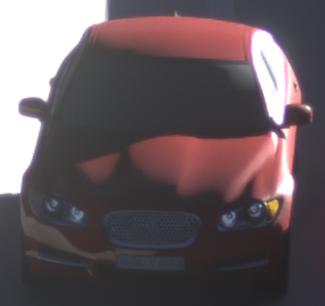
Make: Jaguar
Model: XF 3.0 V6
Detailed model: XF (X250) Limousine
Model produced from: 2010/02
Model produced until: 2010/10
Doors: 4
Color: red
Road condition: dry road
Daytime: sunrise or sunset
Contrast: medium contrast